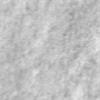
Label: no_change